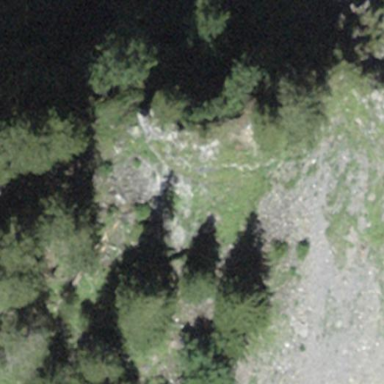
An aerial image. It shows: Forest area.